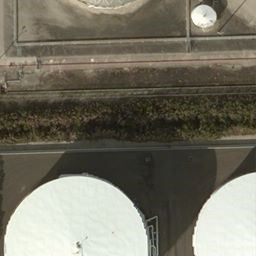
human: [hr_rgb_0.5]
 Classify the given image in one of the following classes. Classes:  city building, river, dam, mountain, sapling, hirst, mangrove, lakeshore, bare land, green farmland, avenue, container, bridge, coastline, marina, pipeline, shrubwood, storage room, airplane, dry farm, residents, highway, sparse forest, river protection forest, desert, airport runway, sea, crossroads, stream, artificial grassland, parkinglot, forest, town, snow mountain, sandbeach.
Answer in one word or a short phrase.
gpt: storage room